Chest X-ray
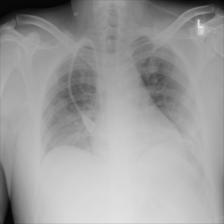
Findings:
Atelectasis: negative
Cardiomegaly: negative
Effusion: negative
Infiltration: negative
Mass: negative
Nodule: negative
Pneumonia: negative
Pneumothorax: negative
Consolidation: negative
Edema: negative
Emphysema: negative
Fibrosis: negative
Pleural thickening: negative
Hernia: negative